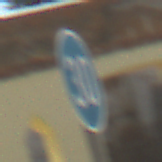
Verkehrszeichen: VorgeschriebeneMindestgeschwindigkeit
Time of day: Midday
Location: Outdoor (Suburban)
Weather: PartlyCloudy
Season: NotSpecified
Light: Natural